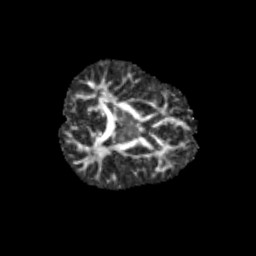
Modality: FA
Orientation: axial
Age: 9
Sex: male
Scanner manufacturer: siemens
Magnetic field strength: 3 T
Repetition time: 3.8 s
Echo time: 0.07 s